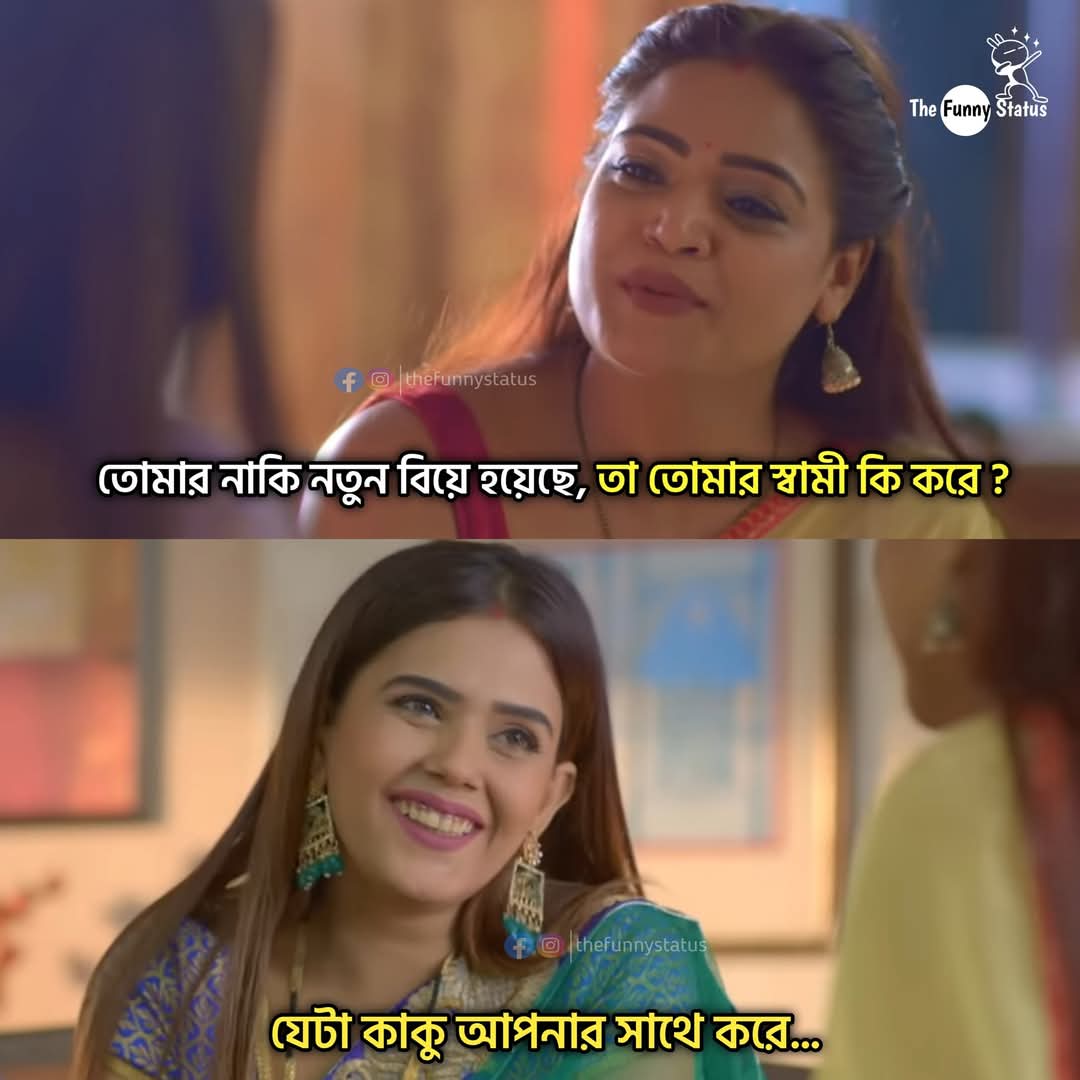
Text: তোমার নাকি নতুন বিয়ে হয়েছে, তা তোমার স্বামী কি করে?
যেটা কাকু আপনার সাথে করে...
Label: Hate
Hate category: Personal Offence
Targeted group: Individual